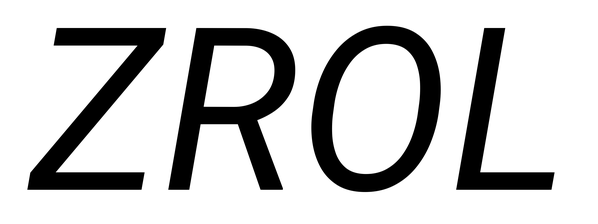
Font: Roboto-Italic_Italic